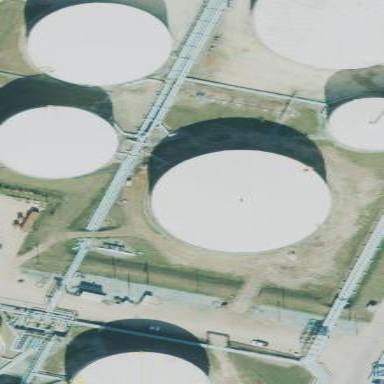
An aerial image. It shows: Storage tank created as man-made structure.